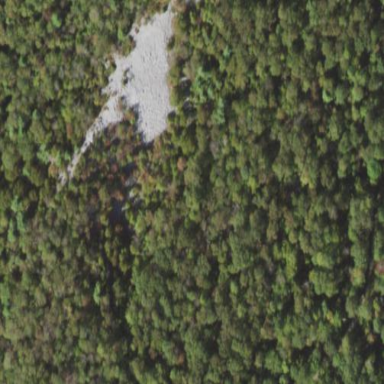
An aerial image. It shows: Natural scree.